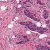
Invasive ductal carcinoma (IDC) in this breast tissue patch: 0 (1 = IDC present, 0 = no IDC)